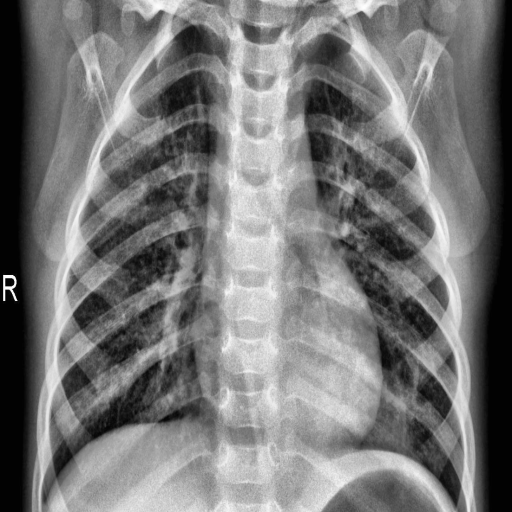
Finding: PNEUMONIA